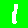
Digit: 1